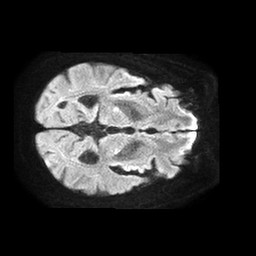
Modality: TRACE
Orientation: axial
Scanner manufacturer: philips
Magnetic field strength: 1.5 T
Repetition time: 4.6 s
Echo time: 0.09258 s